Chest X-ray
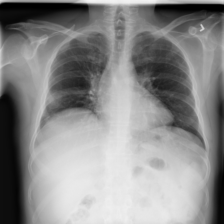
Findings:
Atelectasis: negative
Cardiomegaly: negative
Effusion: negative
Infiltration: negative
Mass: negative
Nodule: negative
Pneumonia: negative
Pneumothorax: positive
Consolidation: positive
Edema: negative
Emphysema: negative
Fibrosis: negative
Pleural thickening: negative
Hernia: negative